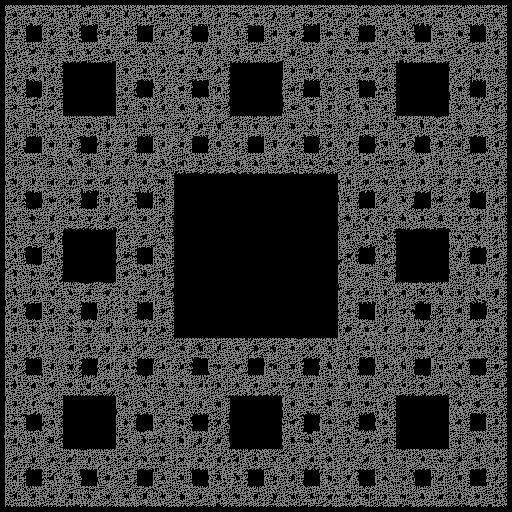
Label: sierpinski_carpet